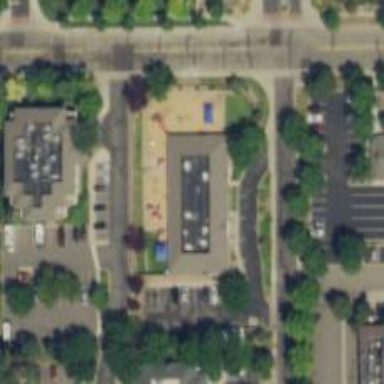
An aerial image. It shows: Kindergarten.